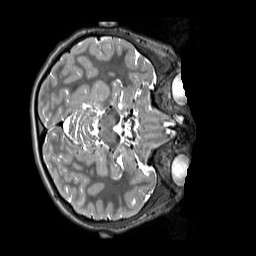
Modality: T2w
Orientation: axial
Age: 9
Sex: female
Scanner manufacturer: siemens
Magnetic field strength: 3 T
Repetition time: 3.2 s
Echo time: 0.408 s